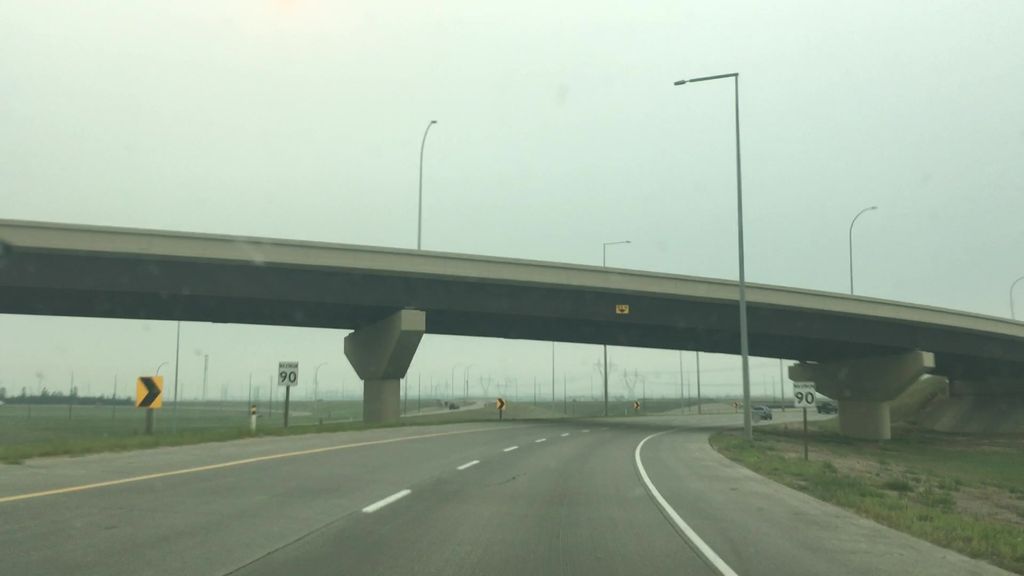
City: edmonton